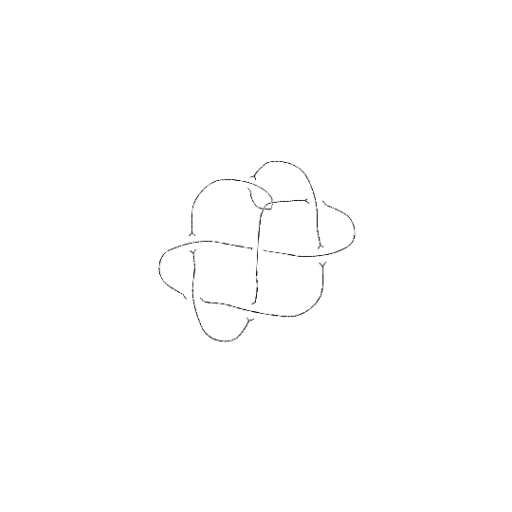
Crossing number: 9